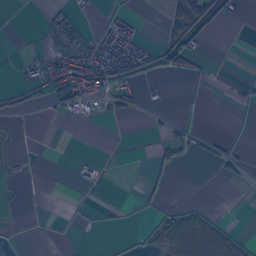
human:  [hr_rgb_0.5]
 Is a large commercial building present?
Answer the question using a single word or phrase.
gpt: no

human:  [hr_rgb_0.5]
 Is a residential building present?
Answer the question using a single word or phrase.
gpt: yes

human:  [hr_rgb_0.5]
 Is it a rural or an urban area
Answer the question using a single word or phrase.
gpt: urban

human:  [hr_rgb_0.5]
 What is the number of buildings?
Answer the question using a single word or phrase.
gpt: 1580

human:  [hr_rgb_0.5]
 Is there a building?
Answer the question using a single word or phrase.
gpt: yes

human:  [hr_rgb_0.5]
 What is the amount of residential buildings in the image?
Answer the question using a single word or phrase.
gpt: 1374

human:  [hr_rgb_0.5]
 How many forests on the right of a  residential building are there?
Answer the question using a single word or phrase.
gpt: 53

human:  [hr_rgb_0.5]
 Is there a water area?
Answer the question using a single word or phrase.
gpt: yes

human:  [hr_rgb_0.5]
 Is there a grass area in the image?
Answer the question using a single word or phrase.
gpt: yes

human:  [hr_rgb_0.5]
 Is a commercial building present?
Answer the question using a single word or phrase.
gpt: yes

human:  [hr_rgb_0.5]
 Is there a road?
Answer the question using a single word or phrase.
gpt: yes

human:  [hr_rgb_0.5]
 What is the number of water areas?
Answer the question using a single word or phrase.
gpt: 32

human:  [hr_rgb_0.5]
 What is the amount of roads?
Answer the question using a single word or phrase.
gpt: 366

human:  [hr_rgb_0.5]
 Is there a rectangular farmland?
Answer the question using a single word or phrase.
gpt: yes

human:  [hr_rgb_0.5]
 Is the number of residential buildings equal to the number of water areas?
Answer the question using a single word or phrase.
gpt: no

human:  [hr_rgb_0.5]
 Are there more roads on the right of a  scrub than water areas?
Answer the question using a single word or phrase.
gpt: yes

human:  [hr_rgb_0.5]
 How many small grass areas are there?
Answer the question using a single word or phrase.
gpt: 24

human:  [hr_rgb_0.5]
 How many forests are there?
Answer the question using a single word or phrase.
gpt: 53

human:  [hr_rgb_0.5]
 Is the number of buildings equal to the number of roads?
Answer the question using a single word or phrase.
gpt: no

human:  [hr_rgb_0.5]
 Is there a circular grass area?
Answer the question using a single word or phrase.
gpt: no

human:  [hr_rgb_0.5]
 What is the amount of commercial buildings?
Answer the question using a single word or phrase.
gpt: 33

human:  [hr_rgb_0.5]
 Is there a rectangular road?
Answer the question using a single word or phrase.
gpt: no

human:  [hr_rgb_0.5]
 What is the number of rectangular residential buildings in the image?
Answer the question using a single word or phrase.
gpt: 930

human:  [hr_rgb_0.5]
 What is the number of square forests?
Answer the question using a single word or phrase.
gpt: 0

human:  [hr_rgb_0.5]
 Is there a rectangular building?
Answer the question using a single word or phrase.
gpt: yes

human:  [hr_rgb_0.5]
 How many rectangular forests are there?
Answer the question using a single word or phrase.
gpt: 7

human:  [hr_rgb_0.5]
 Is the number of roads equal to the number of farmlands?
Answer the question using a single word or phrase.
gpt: no

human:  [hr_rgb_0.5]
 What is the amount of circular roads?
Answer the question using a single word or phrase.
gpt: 0

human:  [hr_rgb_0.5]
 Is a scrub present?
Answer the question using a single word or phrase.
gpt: yes

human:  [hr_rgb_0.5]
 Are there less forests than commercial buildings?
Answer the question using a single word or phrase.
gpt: no

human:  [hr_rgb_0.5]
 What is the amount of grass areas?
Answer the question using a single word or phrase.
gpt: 137

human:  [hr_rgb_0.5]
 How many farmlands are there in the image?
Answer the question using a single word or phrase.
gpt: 55

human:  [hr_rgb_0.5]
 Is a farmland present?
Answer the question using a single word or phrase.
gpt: yes

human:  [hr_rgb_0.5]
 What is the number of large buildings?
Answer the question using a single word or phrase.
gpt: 0

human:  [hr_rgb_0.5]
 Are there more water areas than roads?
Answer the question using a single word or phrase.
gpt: no

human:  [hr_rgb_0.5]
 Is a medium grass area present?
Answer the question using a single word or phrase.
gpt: yes

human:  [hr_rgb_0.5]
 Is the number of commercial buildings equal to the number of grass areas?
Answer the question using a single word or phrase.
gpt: no

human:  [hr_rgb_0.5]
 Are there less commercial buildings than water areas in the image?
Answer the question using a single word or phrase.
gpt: no

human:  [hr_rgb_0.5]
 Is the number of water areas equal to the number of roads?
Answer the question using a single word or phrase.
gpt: no

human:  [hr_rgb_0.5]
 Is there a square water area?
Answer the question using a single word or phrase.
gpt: yes

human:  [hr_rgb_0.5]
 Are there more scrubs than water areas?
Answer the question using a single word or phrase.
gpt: no

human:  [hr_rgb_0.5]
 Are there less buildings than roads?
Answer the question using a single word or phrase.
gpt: no

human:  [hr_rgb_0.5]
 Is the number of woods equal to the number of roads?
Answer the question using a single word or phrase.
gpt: no

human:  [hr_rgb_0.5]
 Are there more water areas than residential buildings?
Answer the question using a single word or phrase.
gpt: no

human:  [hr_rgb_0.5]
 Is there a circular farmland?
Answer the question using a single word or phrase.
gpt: no

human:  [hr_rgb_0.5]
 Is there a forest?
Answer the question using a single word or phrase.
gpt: yes

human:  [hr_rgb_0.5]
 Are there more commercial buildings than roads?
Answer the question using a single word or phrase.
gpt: no

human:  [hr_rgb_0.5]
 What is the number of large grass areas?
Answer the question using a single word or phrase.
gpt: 65

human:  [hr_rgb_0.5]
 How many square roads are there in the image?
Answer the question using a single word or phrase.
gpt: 26

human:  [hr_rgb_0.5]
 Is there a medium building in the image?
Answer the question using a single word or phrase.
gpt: yes

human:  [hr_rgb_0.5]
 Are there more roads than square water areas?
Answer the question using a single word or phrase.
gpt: yes

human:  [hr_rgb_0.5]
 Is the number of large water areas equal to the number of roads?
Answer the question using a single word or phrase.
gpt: no

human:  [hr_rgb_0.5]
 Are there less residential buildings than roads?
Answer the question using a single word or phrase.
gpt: no

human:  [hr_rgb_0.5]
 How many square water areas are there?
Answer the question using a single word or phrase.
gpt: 3

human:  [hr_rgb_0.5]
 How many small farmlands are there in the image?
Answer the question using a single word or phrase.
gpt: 0

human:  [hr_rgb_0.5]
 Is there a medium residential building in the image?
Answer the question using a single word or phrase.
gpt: yes

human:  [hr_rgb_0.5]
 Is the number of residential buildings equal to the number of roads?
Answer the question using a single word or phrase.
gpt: no

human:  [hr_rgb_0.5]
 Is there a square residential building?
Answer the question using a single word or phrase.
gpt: yes

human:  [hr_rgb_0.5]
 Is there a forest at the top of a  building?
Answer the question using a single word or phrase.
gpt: yes

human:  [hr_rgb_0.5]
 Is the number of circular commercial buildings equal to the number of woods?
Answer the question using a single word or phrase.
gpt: no

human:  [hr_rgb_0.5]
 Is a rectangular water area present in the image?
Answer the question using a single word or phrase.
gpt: yes

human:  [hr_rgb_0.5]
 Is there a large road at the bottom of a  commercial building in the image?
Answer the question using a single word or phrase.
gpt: no

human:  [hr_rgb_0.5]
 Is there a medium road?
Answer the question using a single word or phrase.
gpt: no

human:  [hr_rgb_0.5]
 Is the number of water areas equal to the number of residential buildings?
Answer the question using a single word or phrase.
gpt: no